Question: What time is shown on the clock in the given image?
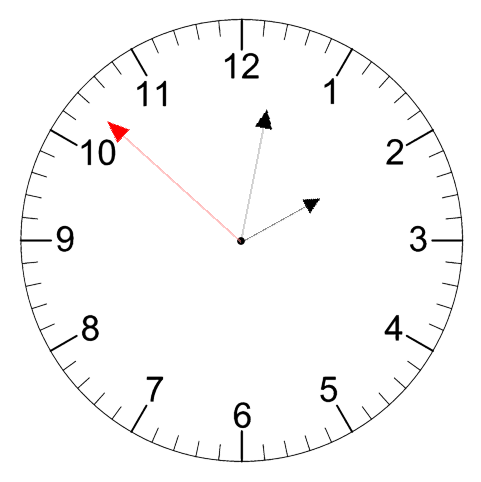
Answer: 02:01:52